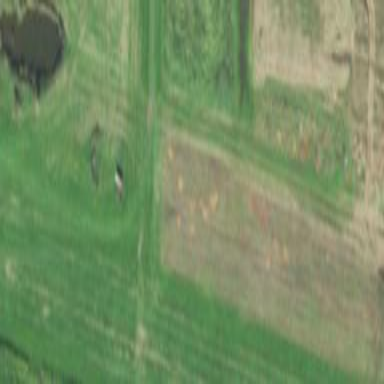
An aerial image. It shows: Farmland with pumpkin crops.